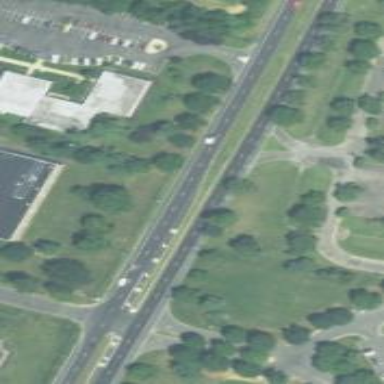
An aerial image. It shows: Trunk highway.